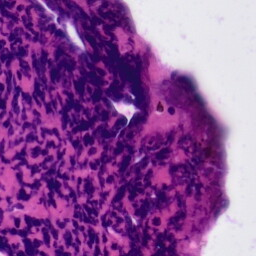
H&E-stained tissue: Tonsil